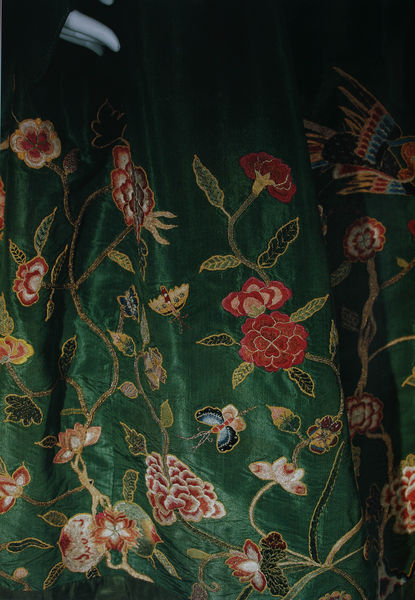
Titel: Caraco (Pet-en-l'air) und Rock - Detail
Standort: Kyoto (Japan)
Institution: Kyoto Costume Institute
Schlagwörter: blau, blätter, flügel, hand, umhang, vogel, weiß, gelb, grün, ausschnitt, blume, blumen, bunt, kleid, schwarz, blüte, blüten, rose, rosen, rot, tiere, tuch, mode, muster, ornament, rock, gefieder, kleidung, samt, vorhang, halme, vögel, bestickt, gewand, gold, stickerei, stoff, saum, blatt, bühne, pflanze, pflanzen, rosa, seide, garten, ranken, japan, dunkelgrün, falte, gardine, detail, floral, ornamente, glänzend, sticken, gewächs, satin, foto, fotografie, photographie, stiel, stiele, blumenmuster, stengel, flora, insekten, schmetterling, ranke, photo, chinesisch, fauna, gestickt, zierde, insekt, schmetterlinge, gewebe, textil, applikation, falter, taft, bund, faltung, kimono, ausschmuck, kyoto, bestcikt, blumw, gr n, blstt, pionen, stickerer